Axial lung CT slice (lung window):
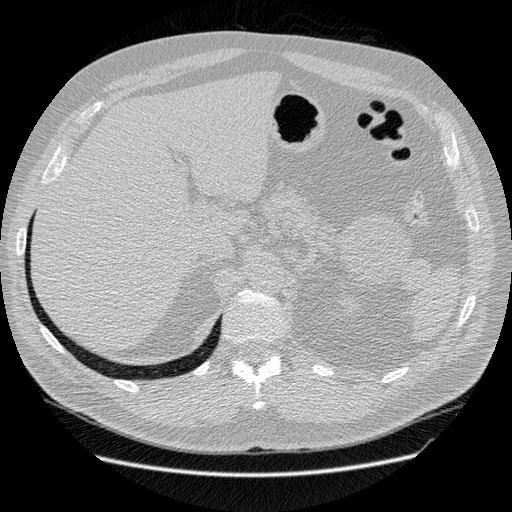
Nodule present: no